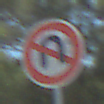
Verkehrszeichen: VerbotWenden
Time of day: Midday
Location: Outdoor (Nature)
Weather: Clear
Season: NotSpecified
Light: Natural